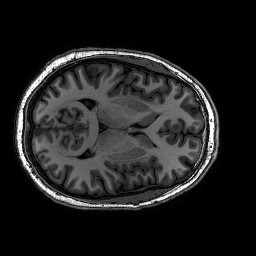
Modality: T1w
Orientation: axial
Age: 37
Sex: male
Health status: healthy